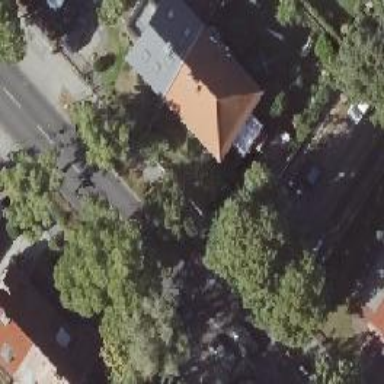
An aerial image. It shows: Apartment building with hipped roof.